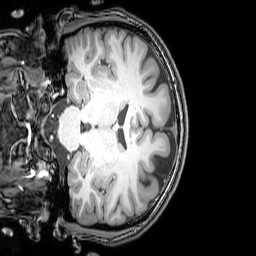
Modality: T1w
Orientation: coronal
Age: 23
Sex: female
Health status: healthy
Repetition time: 0.081 s
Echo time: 0.037 s